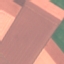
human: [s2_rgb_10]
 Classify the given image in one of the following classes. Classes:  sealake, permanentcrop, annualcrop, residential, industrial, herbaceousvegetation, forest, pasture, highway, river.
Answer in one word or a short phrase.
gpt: AnnualCrop